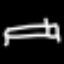
Label: bed